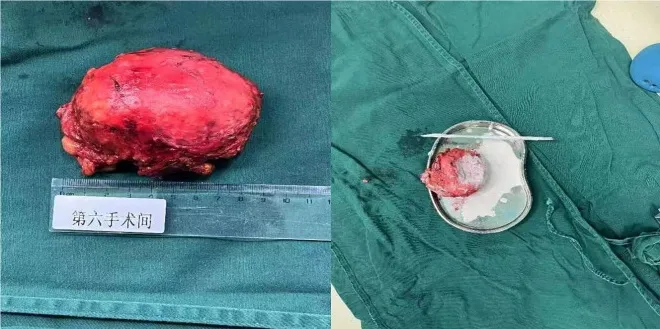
The pathological specimen broadly suggests that the right adrenal gland occupying tissue is a piece of grayish-white elliptical tissue, with a smooth surface, intact peripheral membrane, and the cystic capsule exhibits a wall thickness of 0.1-0.2 cm in section, feels palpably hard, and the capsule cavity is filled with a white gypsum-like material.
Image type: medical_photograph (other_medical_photograph)